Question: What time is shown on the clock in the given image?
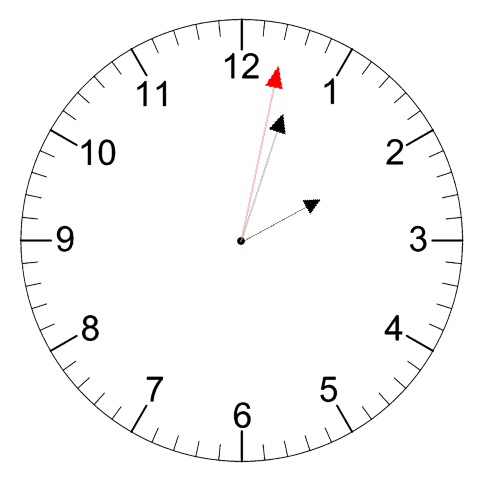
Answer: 02:03:02